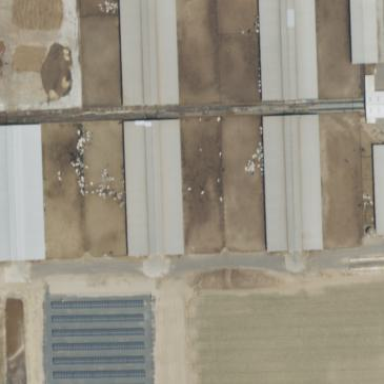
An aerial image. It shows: Farmyard area.